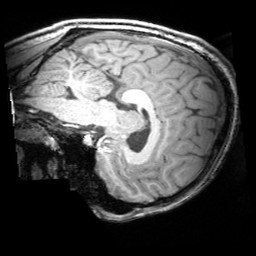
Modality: T1w
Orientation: sagittal
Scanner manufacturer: siemens
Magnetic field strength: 3 T
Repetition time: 1.81 s
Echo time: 0.00345 s